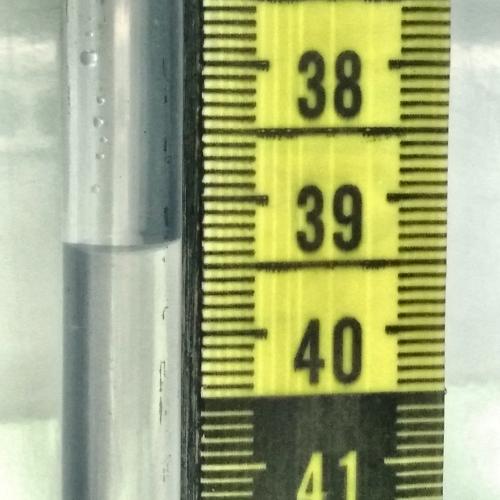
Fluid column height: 39.3 cm